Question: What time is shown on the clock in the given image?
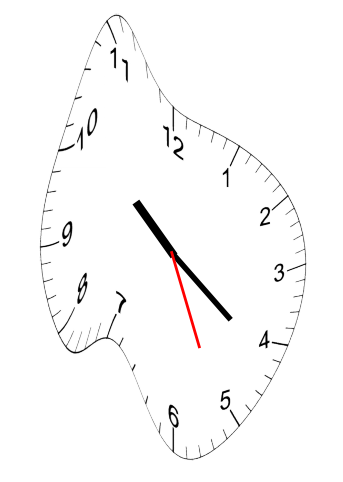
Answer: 10:21:26